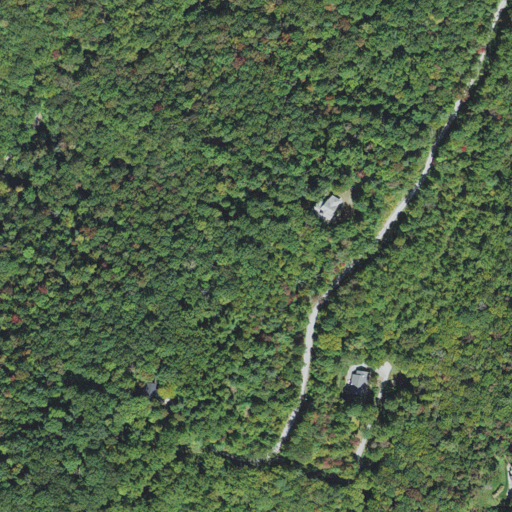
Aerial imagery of ridge(s) in North Carolina named Rattlesnake Ridge containing deciduous forest, mixed forest, open development, and evergreen forest